Question: I have two tables like below:

Now I want the amt column from the 1st table to be populated in the 2nd table in when all the columns of second table is a subset of first table.
To clarify, here in this example above, the first rows will be populated because all the columns of table 2 is a subset of table 1 but in the last 'c4' is not matching with the element of table 1 (the same row), hence that row 'amt' column will be blank.
I need to solve it i sql (Microsoft SQL server 2014)
Any leads will be appreciated
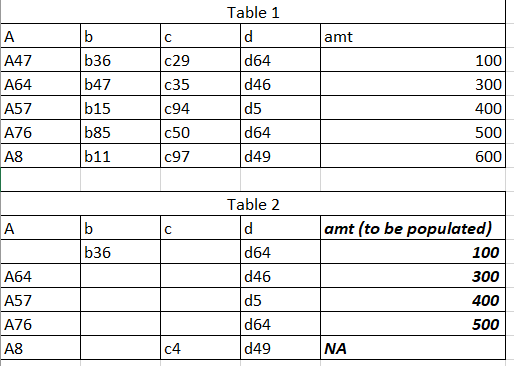
Answer: I think this is what you want:
'''
select t2.*, t1.amt
from table2 t2 left join
table1 t1
on (t2.a = t1.a or t2.a is null) and
(t2.b = t1.b or t2.b is null) and
(t2.c = t1.c or t2.c is null) and
(t2.d = t1.d or t2.d is null);
'''
You can readily turn this into an update:
'''
update t2
set amt = t1.amt
from table2 t2 left join
table1 t1
on (t2.a = t1.a or t2.a is null) and
(t2.b = t1.b or t2.b is null) and
(t2.c = t1.c or t2.c is null) and
(t2.d = t1.d or t2.d is null);
'''